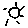
Label: sun